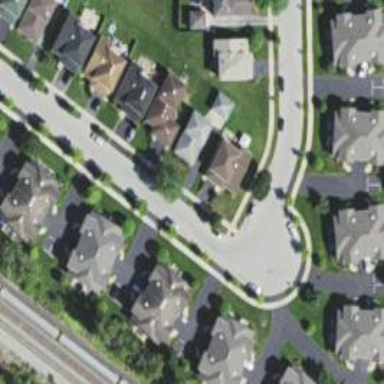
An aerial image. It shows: Residential road.